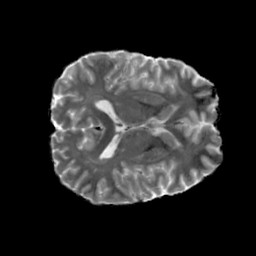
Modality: MD
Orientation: axial
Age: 27
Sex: male
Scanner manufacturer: siemens
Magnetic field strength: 6.98 T
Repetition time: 7.08 s
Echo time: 0.0756 s